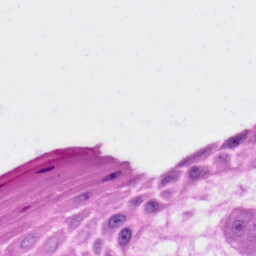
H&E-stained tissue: Skin